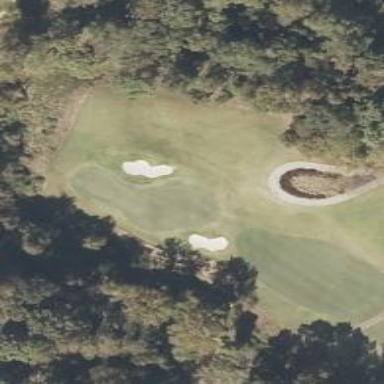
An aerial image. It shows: Golf hole.